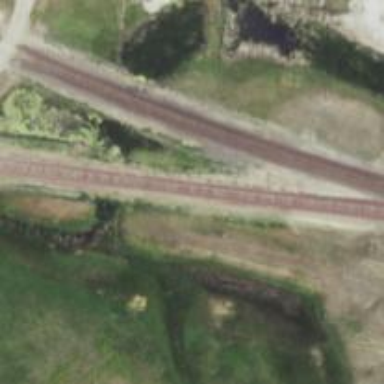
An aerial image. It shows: Railway track.